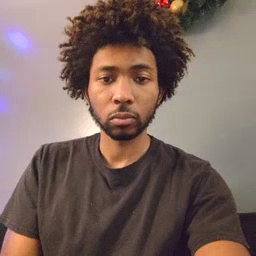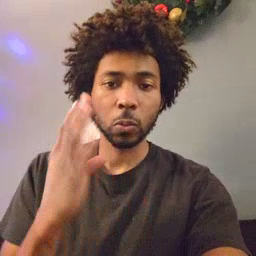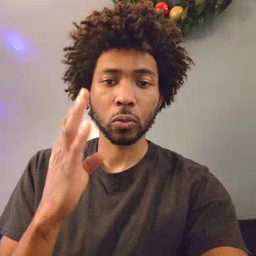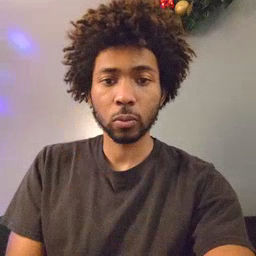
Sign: blue